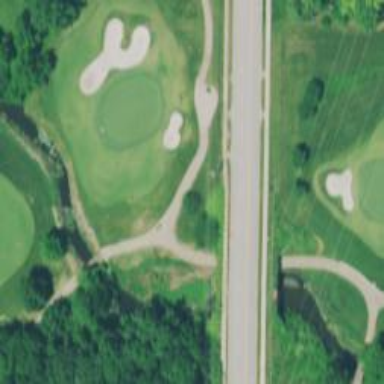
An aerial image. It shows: Pathway for golfing.